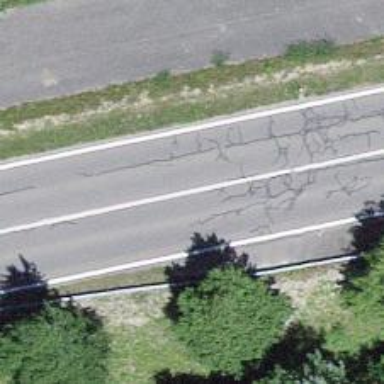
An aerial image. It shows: Asphalt road classified as primary highway.